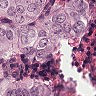
Metastatic tissue present: yes